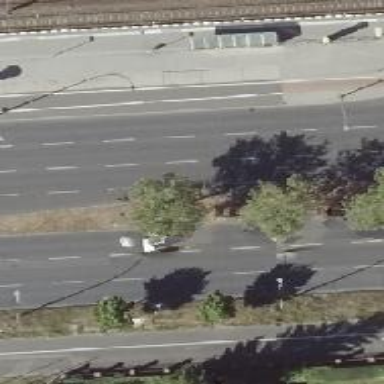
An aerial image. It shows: Primary highway with asphalt surface and dual carriageway.